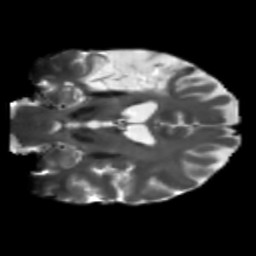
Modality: T2w
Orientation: coronal
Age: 66
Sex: male
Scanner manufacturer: siemens
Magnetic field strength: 3 T
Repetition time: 5.25 s
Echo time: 0.08 s